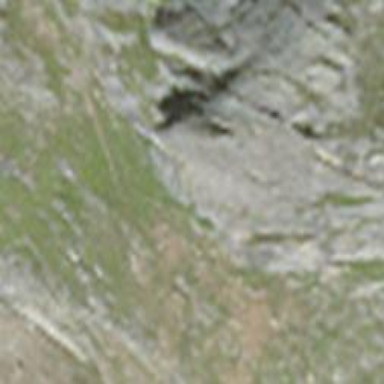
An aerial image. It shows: Cliff in nature.